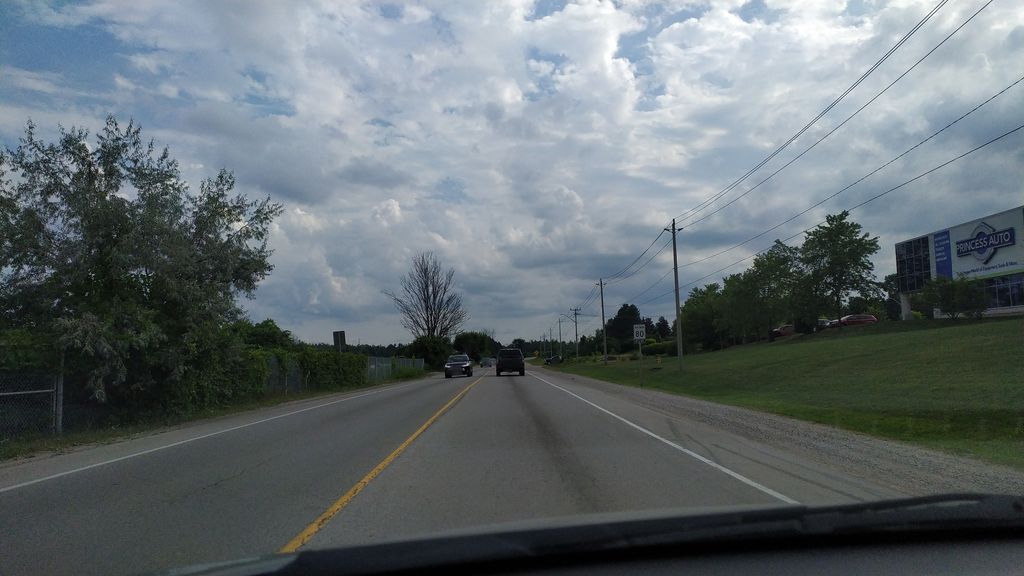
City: kitchener-waterloo